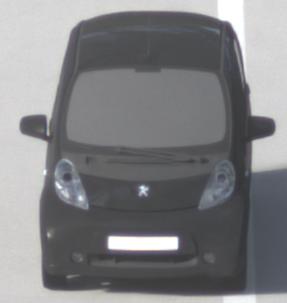
Make: Peugeot
Model: iOn
Detailed model: iOn
Model produced from: 2010/12
Model produced until: 2013/02
Doors: 5
Color: black
Road condition: dry road
Daytime: morning or afternoon
Contrast: low contrast